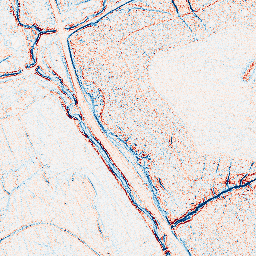
Category: edge_preserving
Decomposition family: anisotropic_diffusion
Decomposition parameters: iterations: 5
kappa: 10
gamma: 0.05
Upsampling method: lanczos
Upsampling parameters: scale: 4
Upsampling scale: 4